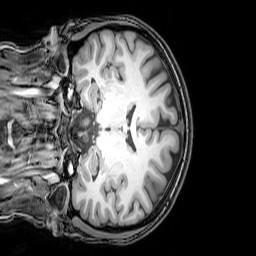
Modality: T1w
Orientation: coronal
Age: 24
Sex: female
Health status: healthy
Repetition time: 0.081 s
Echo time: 0.037 s